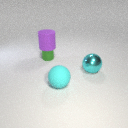
small green metal cylinder below large purple rubber cylinder